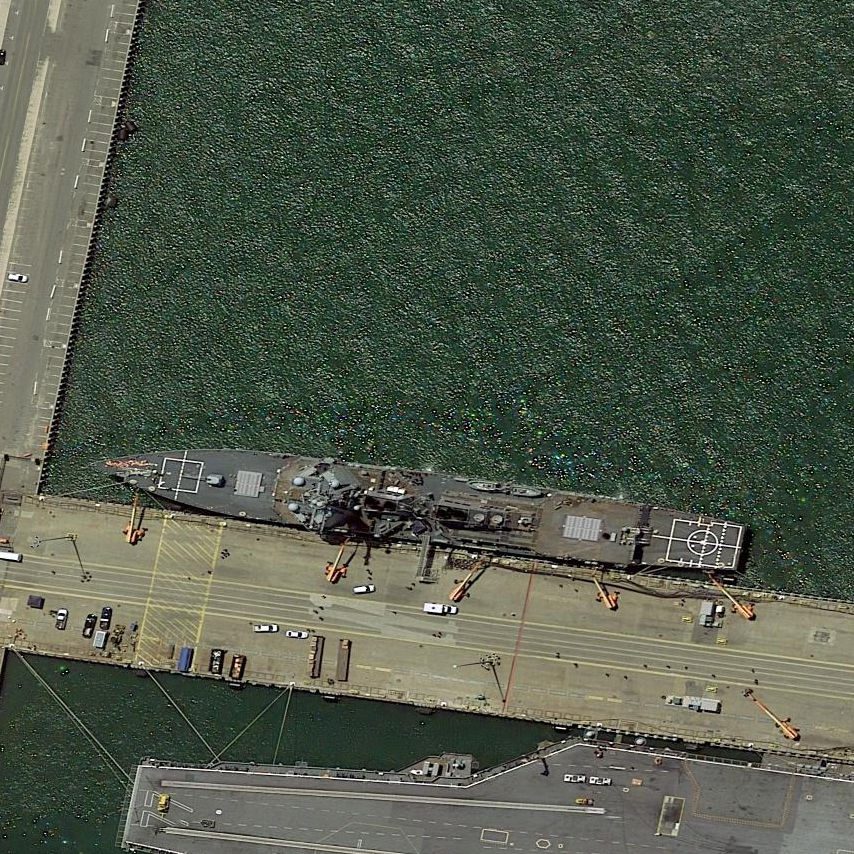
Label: destroyer